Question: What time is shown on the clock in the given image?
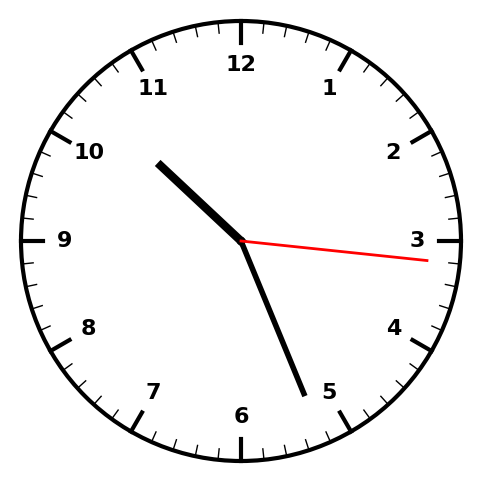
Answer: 10:26:16